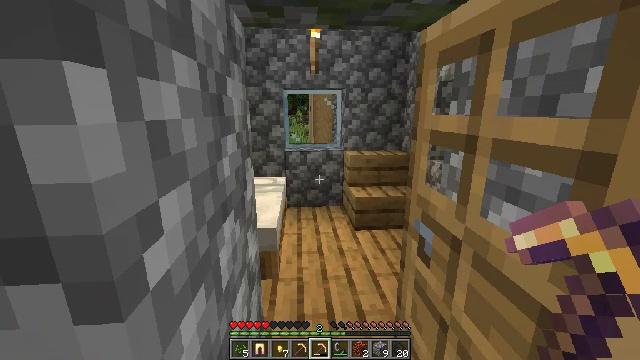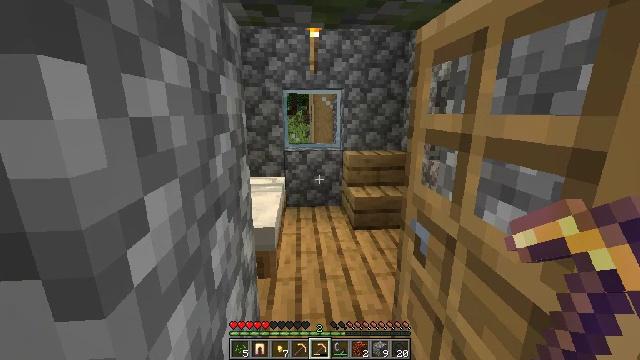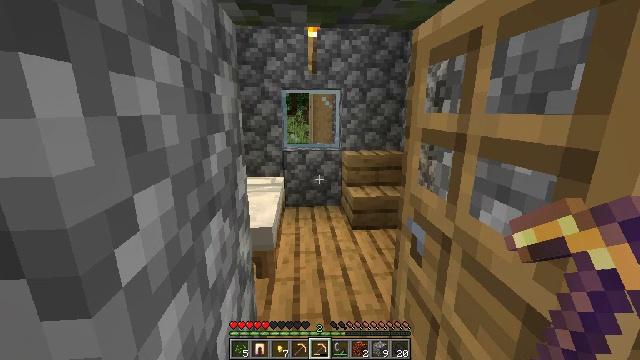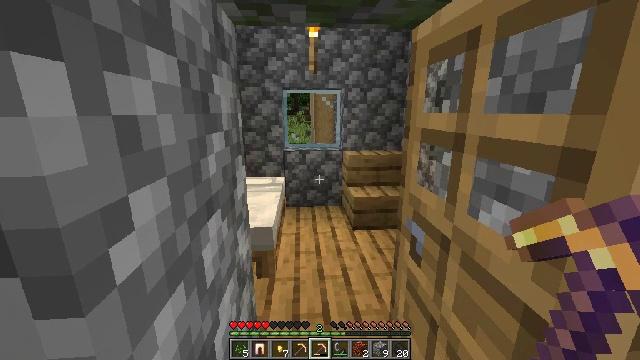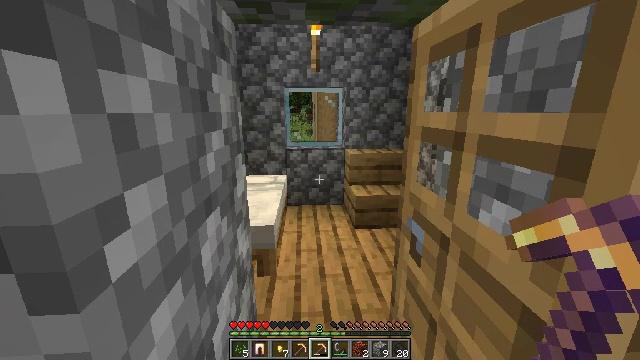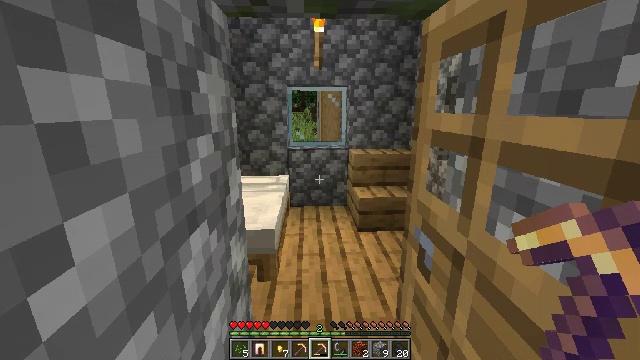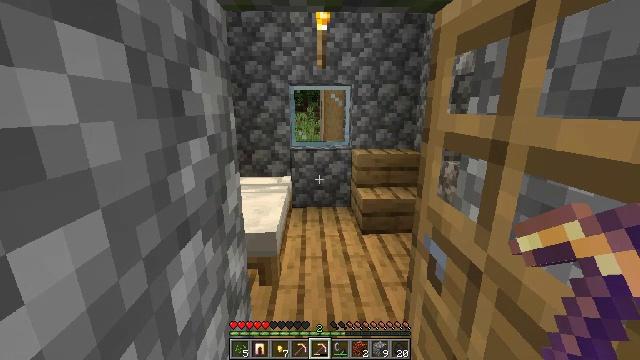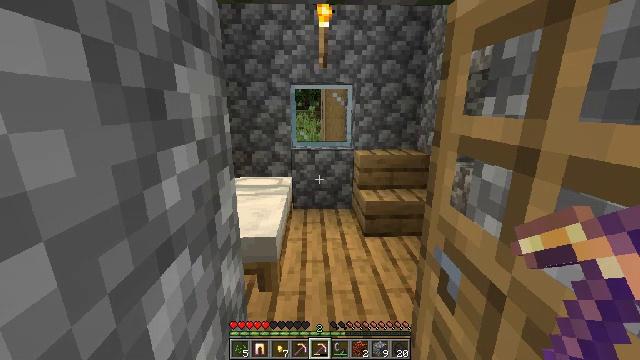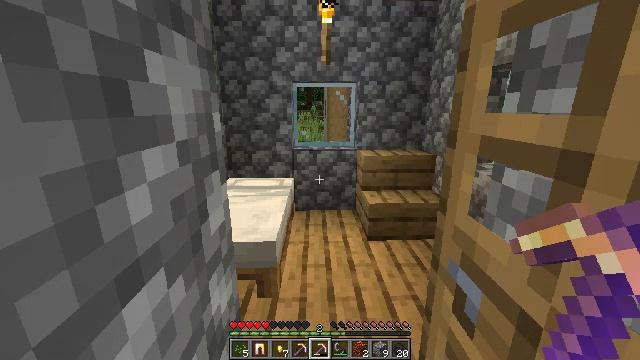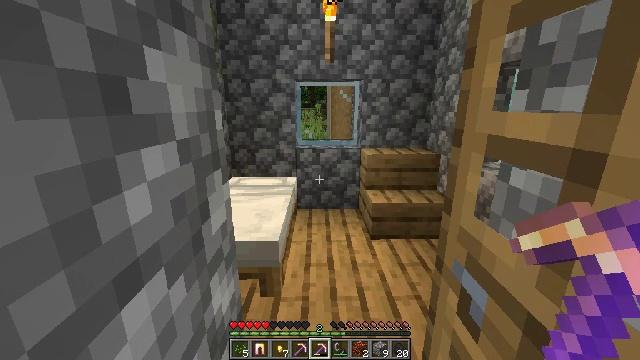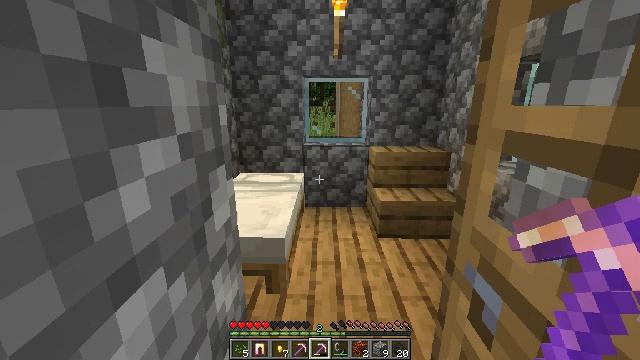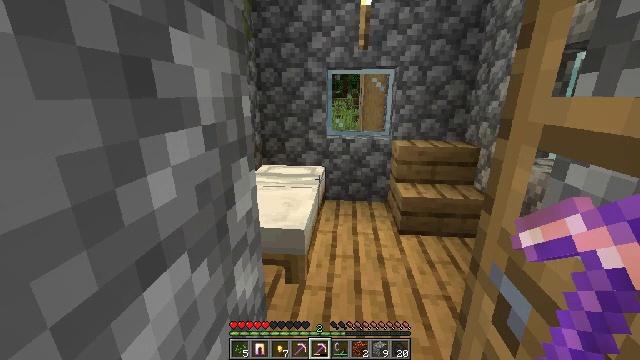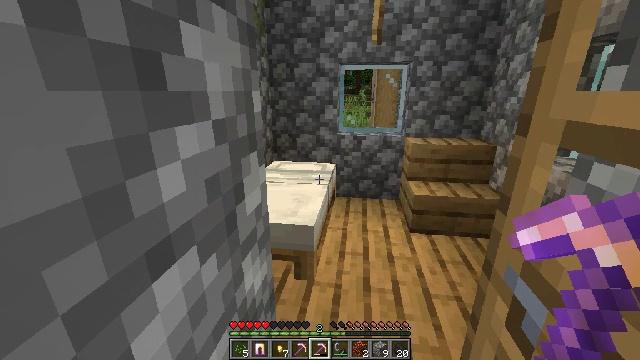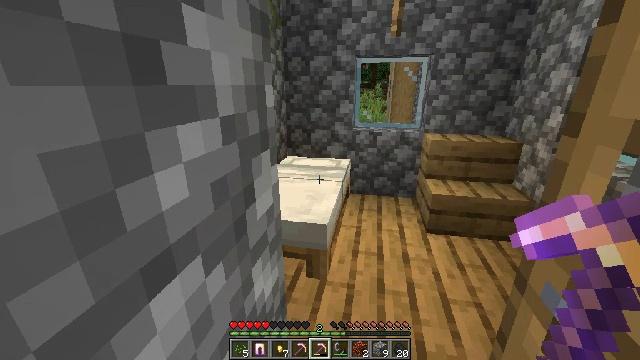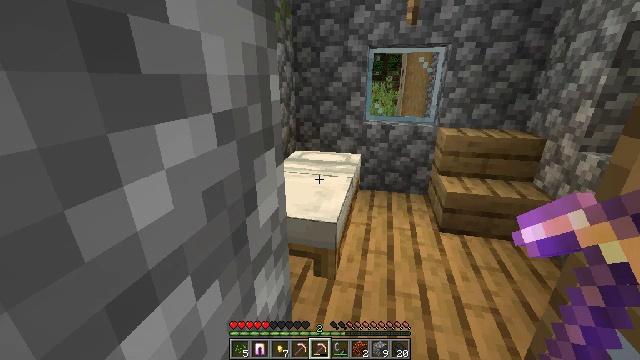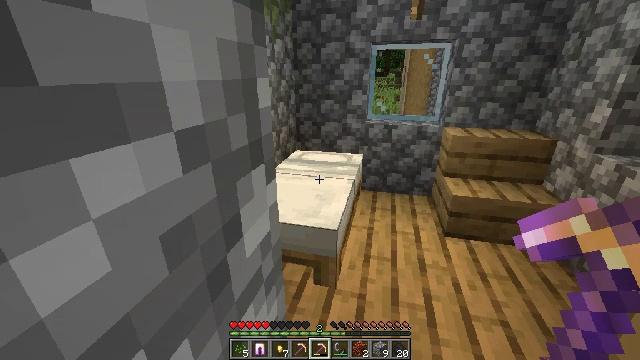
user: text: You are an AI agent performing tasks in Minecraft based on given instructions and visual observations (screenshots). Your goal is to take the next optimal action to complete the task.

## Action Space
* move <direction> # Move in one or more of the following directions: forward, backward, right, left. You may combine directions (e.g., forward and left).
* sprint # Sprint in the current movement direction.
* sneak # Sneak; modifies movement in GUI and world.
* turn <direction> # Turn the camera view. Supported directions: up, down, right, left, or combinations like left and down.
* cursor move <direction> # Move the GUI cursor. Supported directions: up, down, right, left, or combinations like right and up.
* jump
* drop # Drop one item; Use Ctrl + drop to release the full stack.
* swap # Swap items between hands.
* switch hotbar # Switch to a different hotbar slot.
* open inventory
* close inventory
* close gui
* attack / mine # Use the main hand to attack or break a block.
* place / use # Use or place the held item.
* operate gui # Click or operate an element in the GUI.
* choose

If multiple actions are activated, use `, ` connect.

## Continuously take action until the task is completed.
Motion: motion action
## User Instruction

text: Retrieve the white bed for later use.
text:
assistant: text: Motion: move forward
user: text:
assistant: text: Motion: move forward
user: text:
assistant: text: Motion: move forward
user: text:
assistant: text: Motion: move forward
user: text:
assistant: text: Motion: move forward
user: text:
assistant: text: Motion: move forward
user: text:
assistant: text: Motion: no_op
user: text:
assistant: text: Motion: no_op
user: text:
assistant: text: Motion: no_op
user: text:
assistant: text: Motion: turn left
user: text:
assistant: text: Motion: turn left and down
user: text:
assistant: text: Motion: turn left
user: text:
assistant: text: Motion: move forward, turn left and down
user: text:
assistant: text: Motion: move forward, turn left and down
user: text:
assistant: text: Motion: move forward
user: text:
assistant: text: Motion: move forward, turn down
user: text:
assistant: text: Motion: turn down
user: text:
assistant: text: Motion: no_op
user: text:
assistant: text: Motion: no_op
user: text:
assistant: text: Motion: turn down
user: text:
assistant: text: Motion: turn left and down
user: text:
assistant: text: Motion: turn down
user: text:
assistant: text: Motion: turn down, attack / mine
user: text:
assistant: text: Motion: turn down, attack / mine
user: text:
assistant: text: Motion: attack / mine
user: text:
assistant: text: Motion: attack / mine
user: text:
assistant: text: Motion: attack / mine
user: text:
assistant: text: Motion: attack / mine
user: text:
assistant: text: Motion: attack / mine
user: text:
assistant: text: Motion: attack / mine